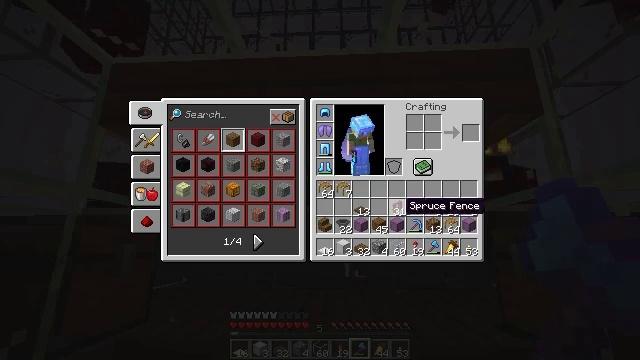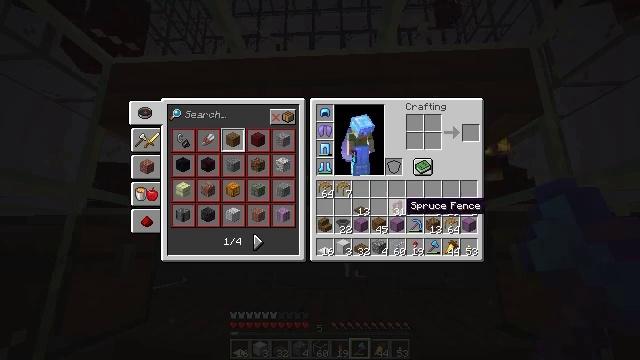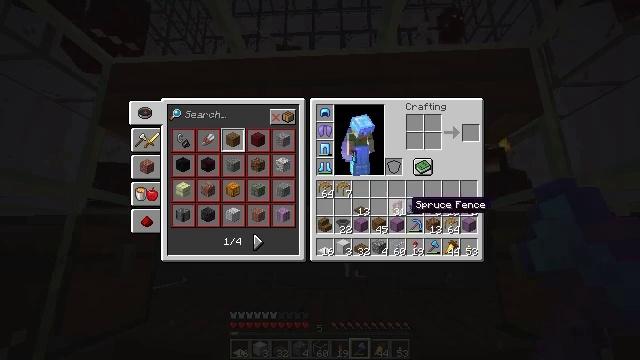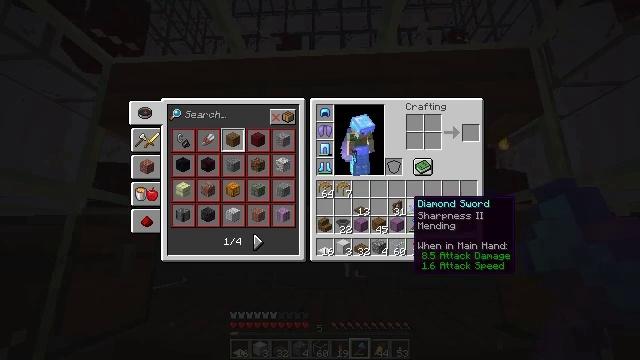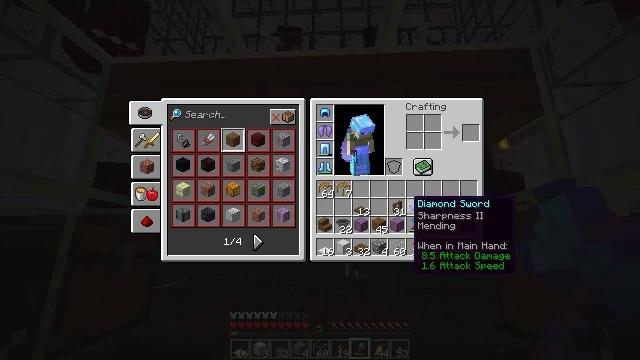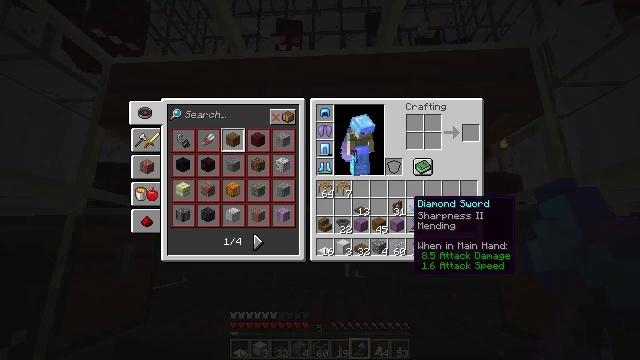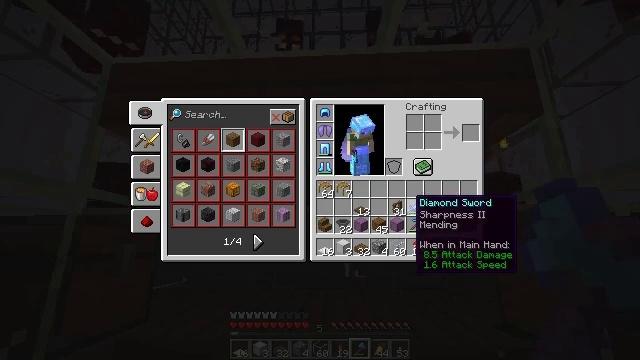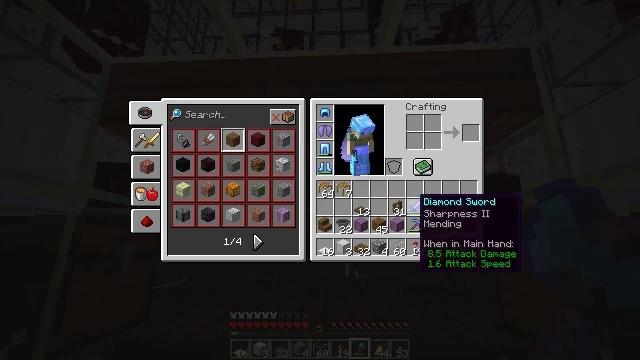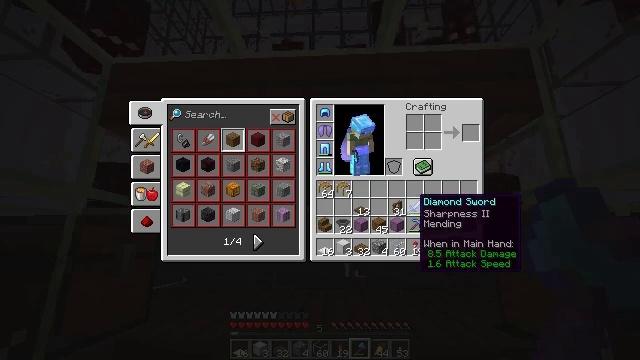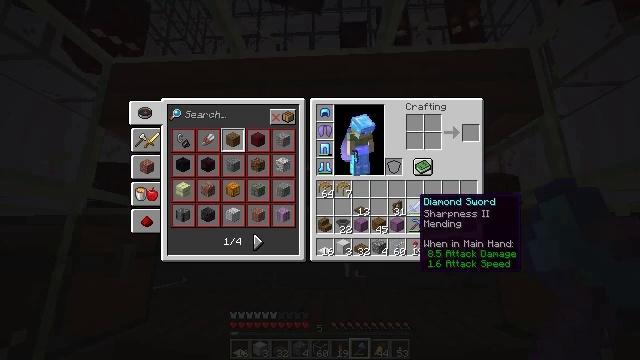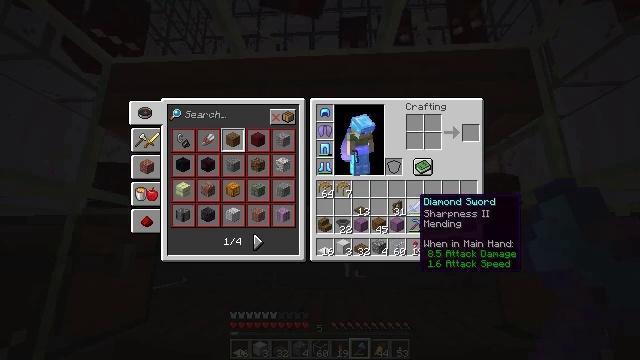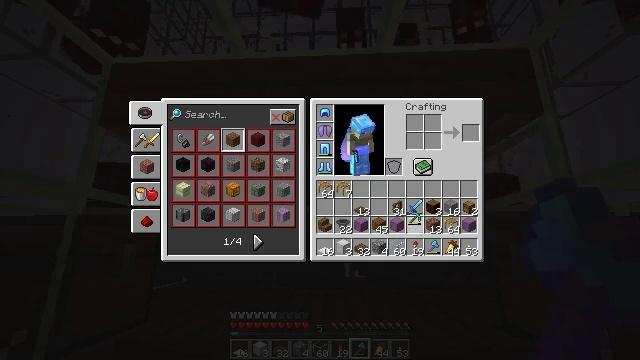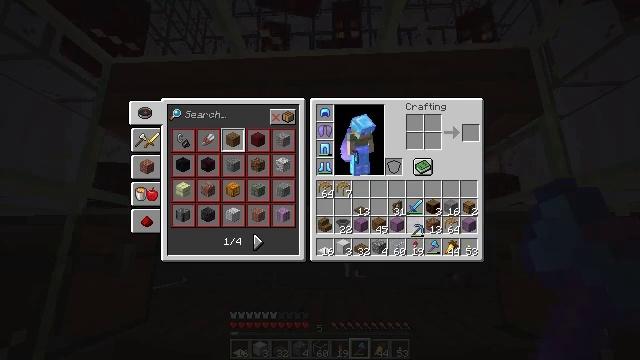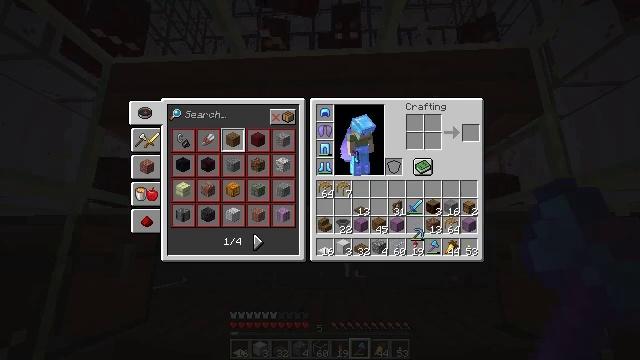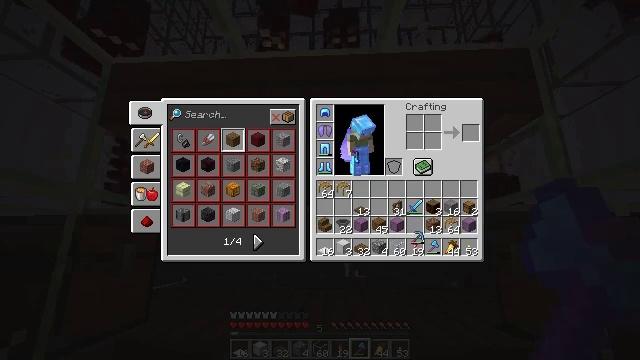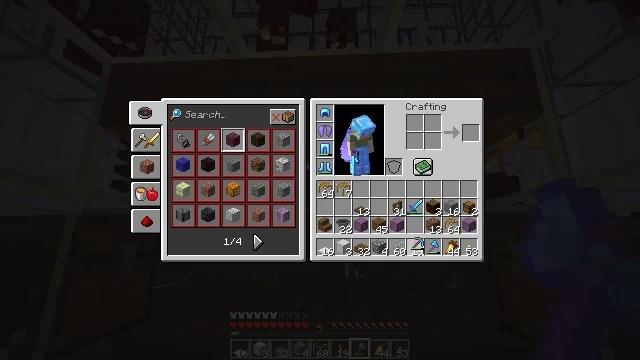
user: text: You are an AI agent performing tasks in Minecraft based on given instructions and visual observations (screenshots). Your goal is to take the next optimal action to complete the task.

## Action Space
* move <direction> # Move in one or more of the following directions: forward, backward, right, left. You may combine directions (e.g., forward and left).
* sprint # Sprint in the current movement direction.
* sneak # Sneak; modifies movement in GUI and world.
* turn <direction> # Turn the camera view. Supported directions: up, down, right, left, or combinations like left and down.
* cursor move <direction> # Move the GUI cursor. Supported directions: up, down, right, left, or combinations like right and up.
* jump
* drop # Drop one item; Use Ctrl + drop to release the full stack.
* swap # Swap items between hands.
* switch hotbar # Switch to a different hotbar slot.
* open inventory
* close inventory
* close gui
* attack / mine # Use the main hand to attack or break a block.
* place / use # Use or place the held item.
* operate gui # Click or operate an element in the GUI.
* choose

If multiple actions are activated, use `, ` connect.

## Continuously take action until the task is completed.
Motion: motion action
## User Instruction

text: Kill a magma cube.
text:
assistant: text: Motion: no_op
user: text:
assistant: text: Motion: no_op
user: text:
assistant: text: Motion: no_op
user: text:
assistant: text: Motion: no_op
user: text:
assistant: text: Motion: no_op
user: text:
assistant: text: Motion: no_op
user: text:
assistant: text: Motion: no_op
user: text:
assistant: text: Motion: no_op
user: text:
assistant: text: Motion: no_op
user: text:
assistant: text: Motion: no_op
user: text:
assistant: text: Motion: turn down, attack / mine
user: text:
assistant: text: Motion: turn down
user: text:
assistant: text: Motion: no_op
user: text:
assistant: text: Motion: no_op
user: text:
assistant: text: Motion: no_op
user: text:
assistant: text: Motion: no_op
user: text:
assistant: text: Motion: no_op
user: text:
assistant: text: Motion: no_op
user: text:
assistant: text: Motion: no_op
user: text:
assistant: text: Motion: attack / mine
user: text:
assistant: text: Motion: attack / mine
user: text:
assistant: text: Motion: attack / mine
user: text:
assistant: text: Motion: turn up, attack / mine
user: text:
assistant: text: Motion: turn up
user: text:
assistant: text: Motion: turn up
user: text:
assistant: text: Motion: no_op
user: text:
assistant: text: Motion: no_op
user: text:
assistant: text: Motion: no_op
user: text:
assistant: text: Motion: no_op
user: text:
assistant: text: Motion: no_op